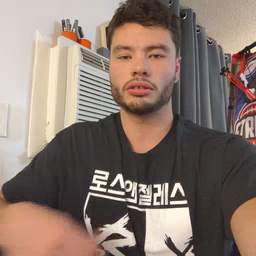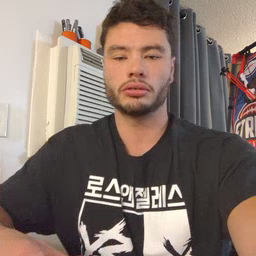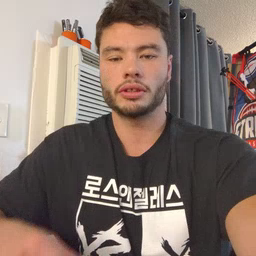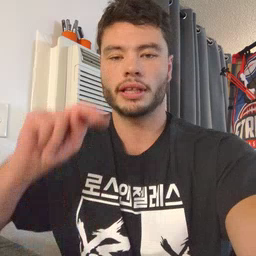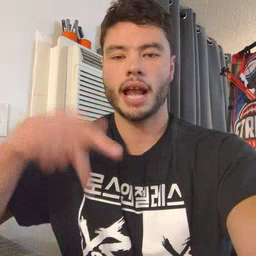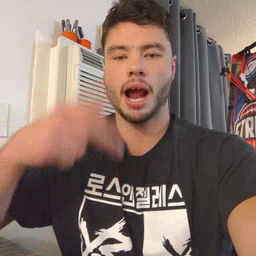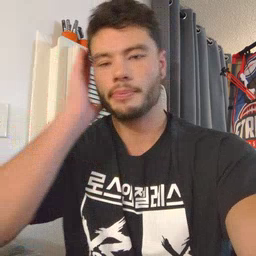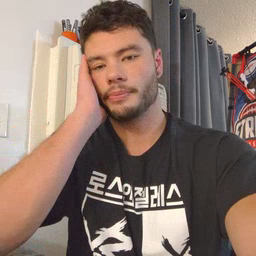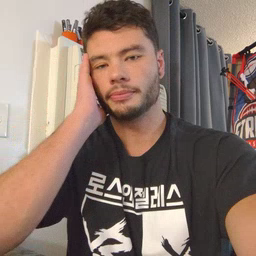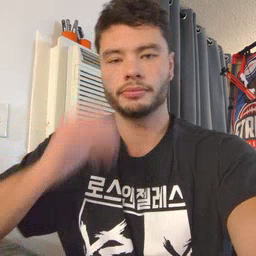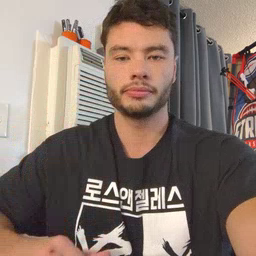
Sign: nap